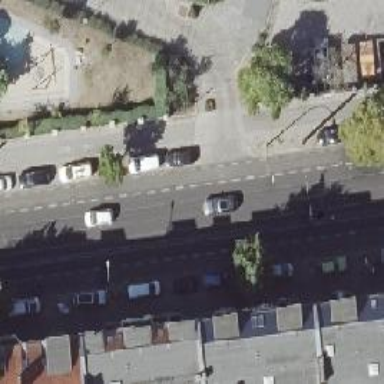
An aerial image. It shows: Living street.